Interaction volume radius: 5 \u00c5
Interaction volume height: 20 \u00c5
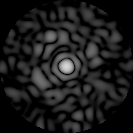
Disorder parameter: 0.8338